Question: I would like to use 'ggvis' to achieve what is answered by this similar question: <URL>
Using the 'mtcars' dataset as an example, and taken from <URL>:
'''
data(mtcars)
mtcars %>%
dplyr::mutate(cyl2 = factor(cyl)) %>%
ggvis(~wt, ~mpg, stroke = ~cyl2) %>%
layer_lines()
'''
produces

with default factor colours given by 'stroke = ~cyl2'.
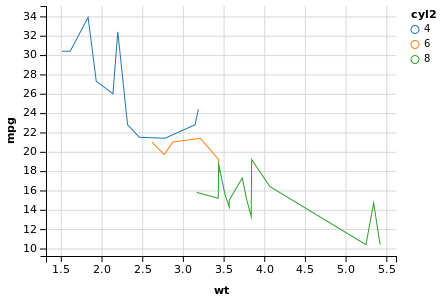
Answer: Simply add a stroke scale:
'''
... %>%
scale_ordinal("stroke", range = c("red", "green", "blue"))
'''
Works with hex representations too!
'''
... %>%
scale_ordinal("stroke", range = c("#fc8d59", "#aaaaaa", "#99d594"))
'''